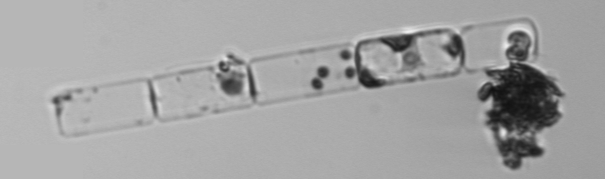
Label: Guinardia_delicatula_TAG_internal_parasite